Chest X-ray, PA view. Patient: 45 years old, sex F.
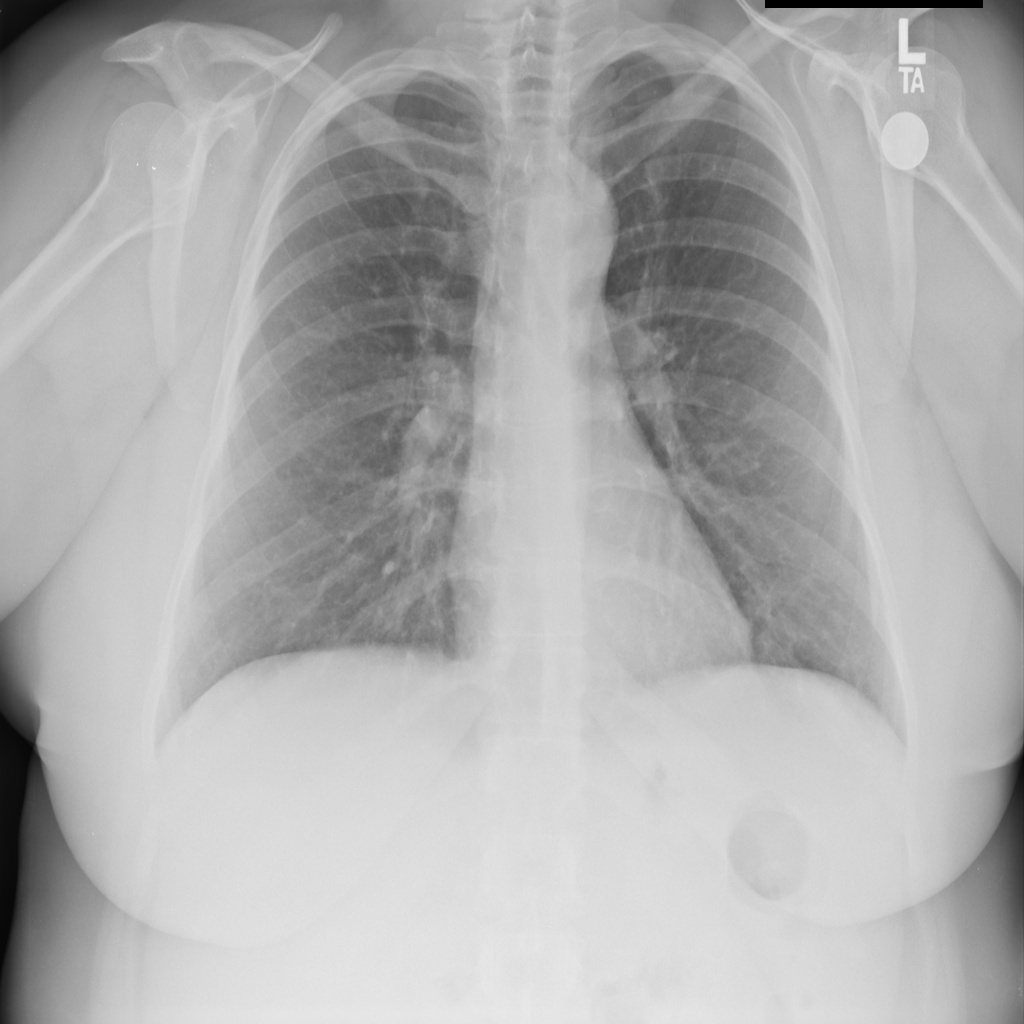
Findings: No Finding